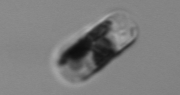
Label: Guinardia_delicatula